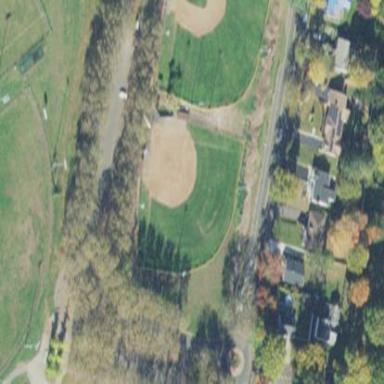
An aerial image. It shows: Baseball pitch for leisure land activities.